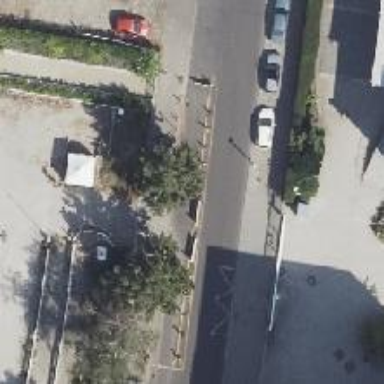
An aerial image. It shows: There is parking obstacle present.